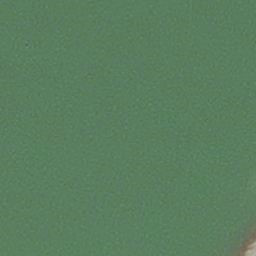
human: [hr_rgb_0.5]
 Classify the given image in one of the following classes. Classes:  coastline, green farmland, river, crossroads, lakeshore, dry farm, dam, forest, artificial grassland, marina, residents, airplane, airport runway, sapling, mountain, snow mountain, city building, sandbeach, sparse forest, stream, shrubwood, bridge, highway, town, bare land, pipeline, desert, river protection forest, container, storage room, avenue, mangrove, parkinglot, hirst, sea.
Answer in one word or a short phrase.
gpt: sea